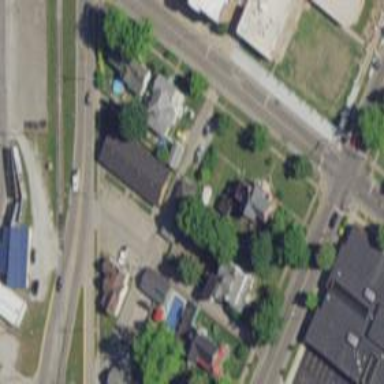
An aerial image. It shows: Alleyway designated as service road.